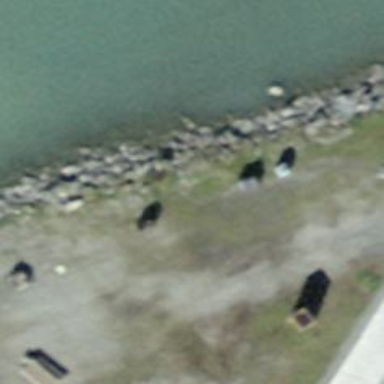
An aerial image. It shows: Picnic table located in leisure land area.